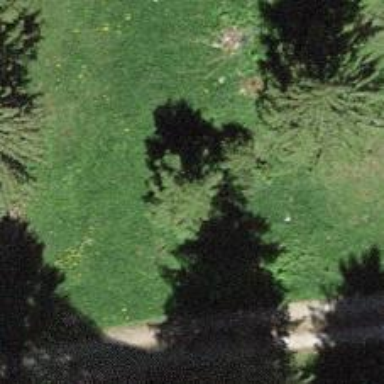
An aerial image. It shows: Single tag "natural: tree."